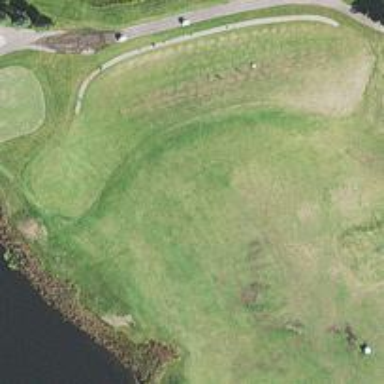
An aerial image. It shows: Golf tee.